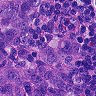
Metastatic tissue present: yes